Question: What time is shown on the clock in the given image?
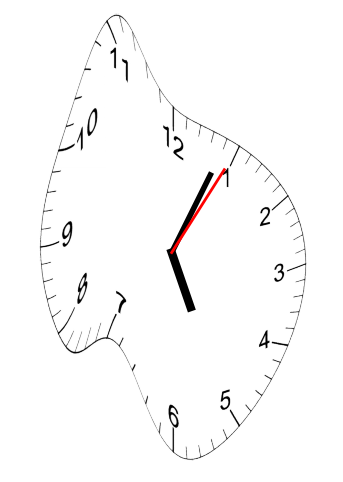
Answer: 05:04:05